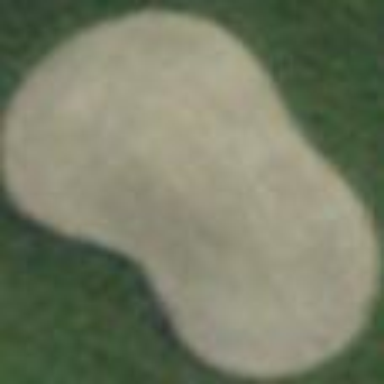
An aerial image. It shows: Golf bunker filled with natural sand.